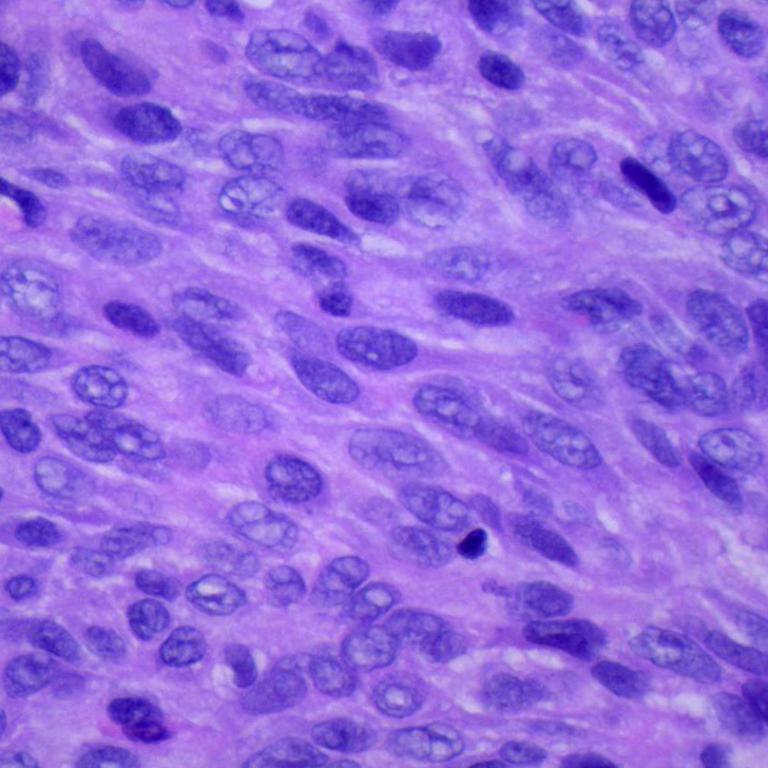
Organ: lung
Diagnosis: squamous carcinomas